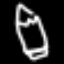
Label: pencil